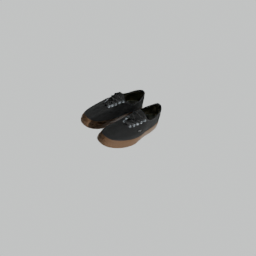
Label: people